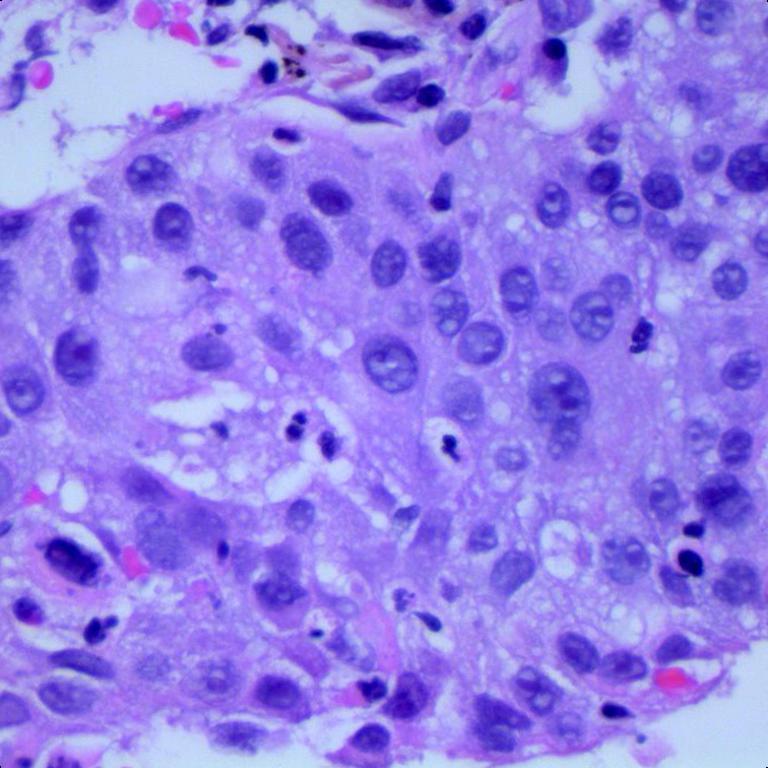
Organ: lung
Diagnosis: squamous carcinomas